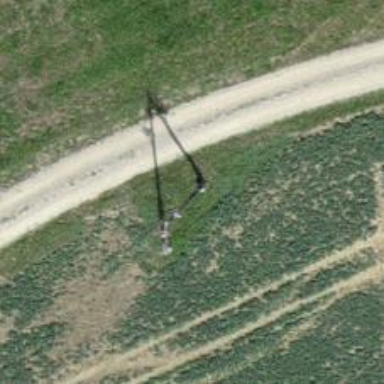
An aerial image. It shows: Power pole.